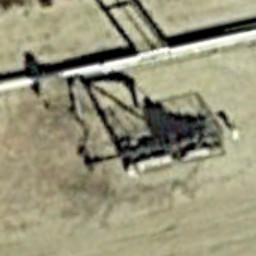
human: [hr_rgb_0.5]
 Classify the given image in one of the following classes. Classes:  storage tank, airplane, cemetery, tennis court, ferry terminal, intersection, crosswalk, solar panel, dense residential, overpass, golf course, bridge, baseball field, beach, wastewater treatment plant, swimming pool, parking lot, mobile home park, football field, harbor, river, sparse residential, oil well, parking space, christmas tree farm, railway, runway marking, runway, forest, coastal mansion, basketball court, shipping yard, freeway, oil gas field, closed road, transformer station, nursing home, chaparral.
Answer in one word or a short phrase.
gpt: oil well